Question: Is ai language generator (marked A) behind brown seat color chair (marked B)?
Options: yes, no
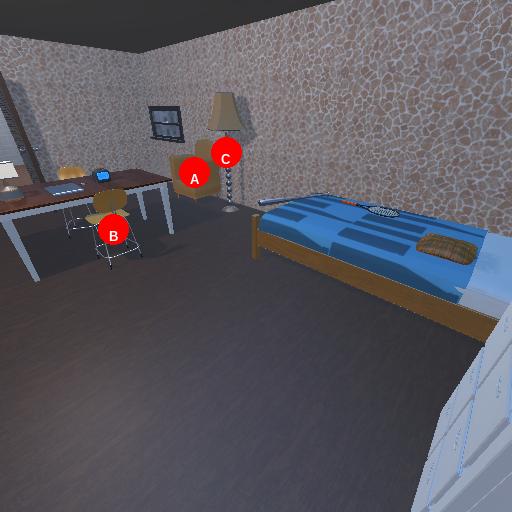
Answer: yes